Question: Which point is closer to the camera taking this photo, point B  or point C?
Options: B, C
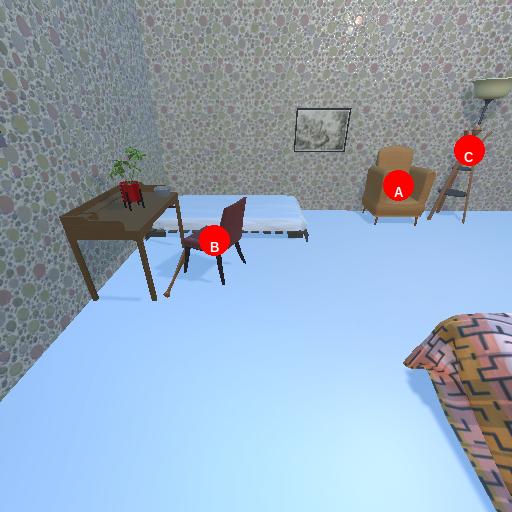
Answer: B